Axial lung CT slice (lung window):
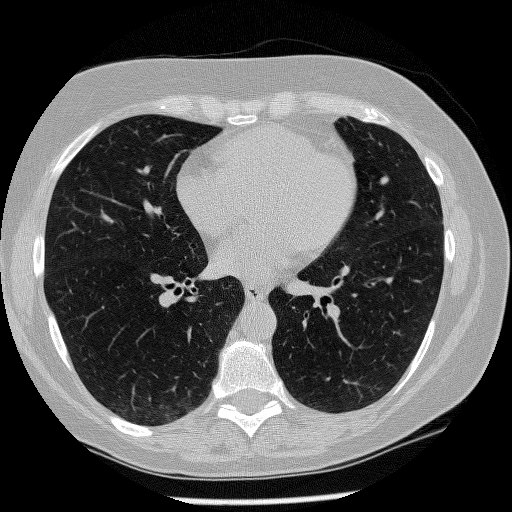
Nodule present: no